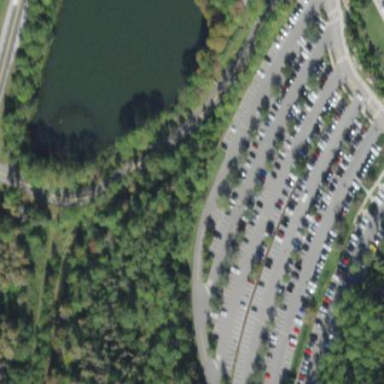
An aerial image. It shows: Paved parking area.